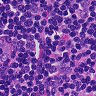
Metastatic tissue present: no